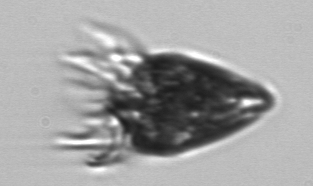
Label: Ciliophora